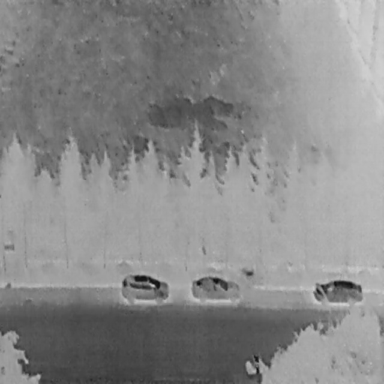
There are three Cars in the infrared image.